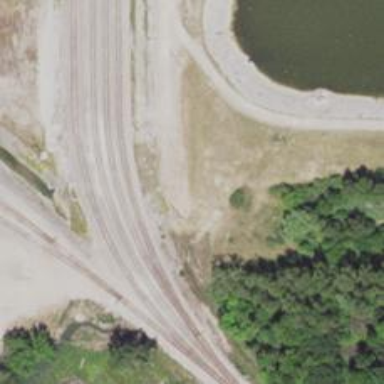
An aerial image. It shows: Railway yard.